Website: bh-photo
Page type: cart
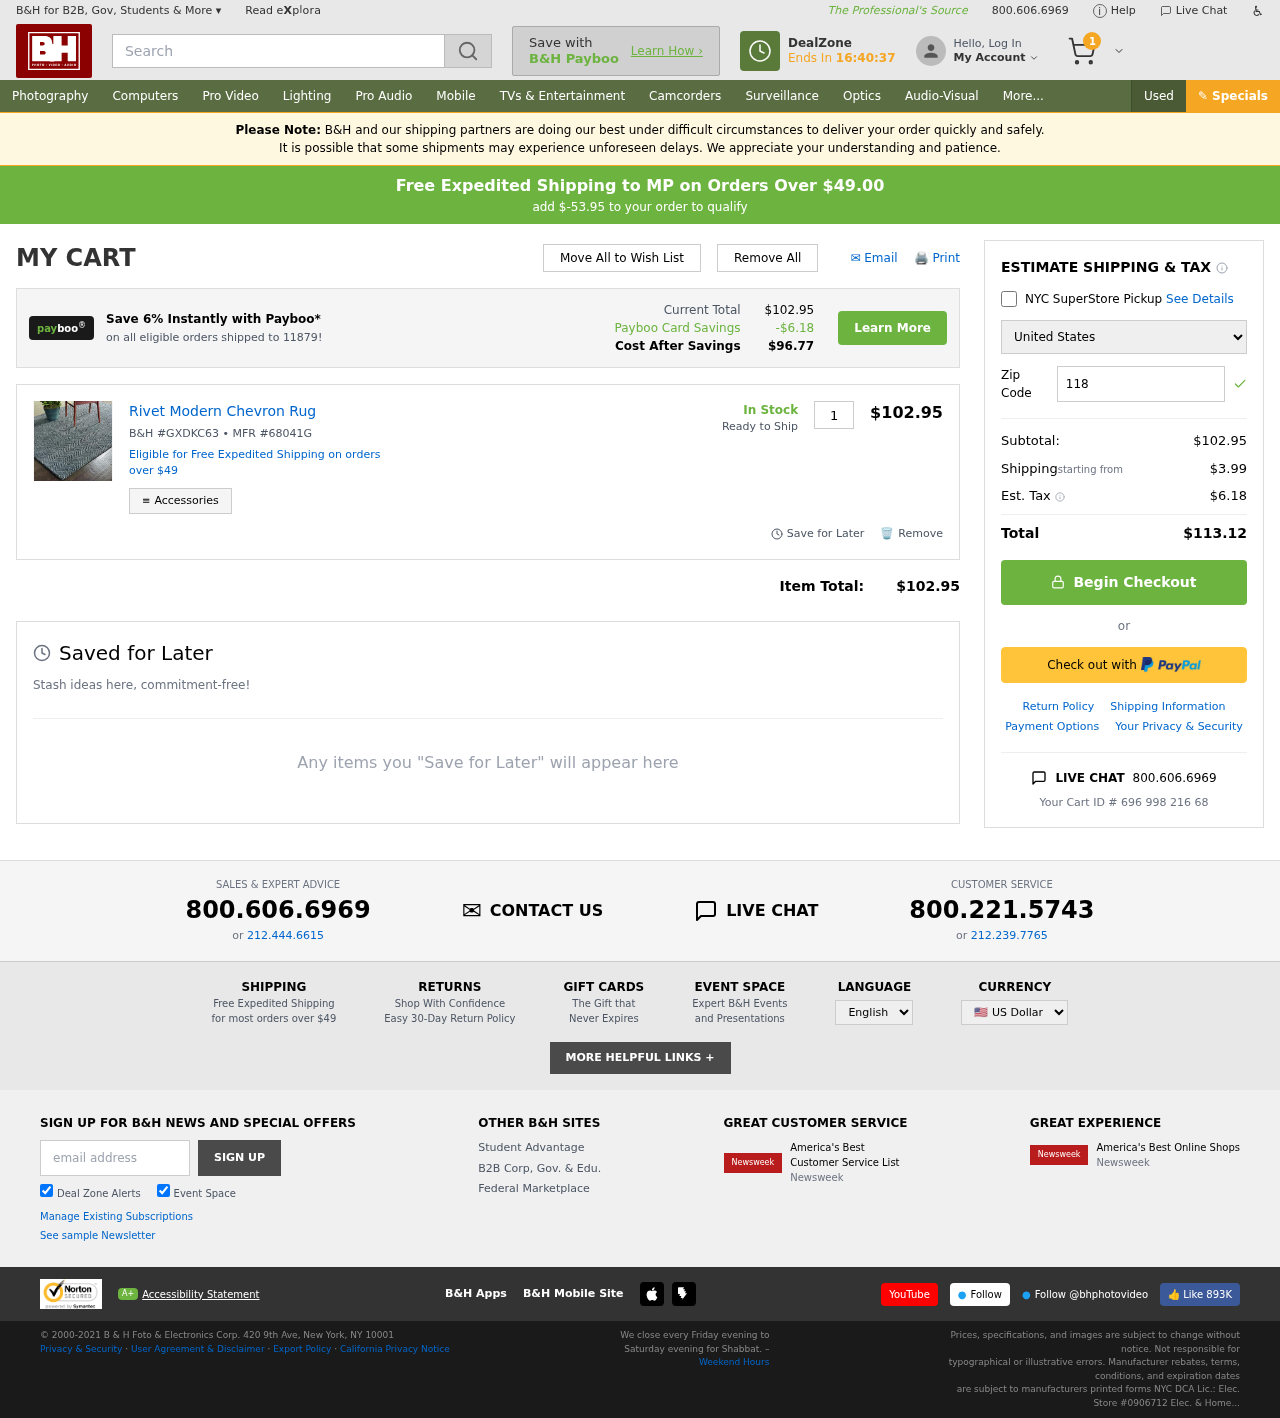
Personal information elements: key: PII_COUNTRY
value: United States
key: PII_POSTCODE
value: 11879
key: PII_STATE
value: MP
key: PII_POSTCODE_FULL
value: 11879
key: PII_POSTCODE_NUMERIC
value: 11879
Product elements: key: PRODUCT1_NAME
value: Rivet Modern Chevron Rug
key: PRODUCT1_PRICE
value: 102.95
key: PRODUCT1_QUANTITY
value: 1
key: PRODUCT1_SKU
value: GXDKC63
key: PRODUCT1_MFR
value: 68041G
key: PRODUCT1_AVAILABILITY
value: In Stock
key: PRODUCT1_SHIP_STATUS
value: Ready to Ship
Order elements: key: ORDER_NUM_ITEMS
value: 1
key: FREE_SHIPPING_THRESHOLD
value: $-53.95
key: ORDER_SUBTOTAL
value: $102.95
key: ORDER_SHIPPING_COST
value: $3.99
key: ORDER_TAX
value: $6.18
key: ORDER_TOTAL
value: $113.12
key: ORDER_ID
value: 696 998 216 68
Search elements: key: HEADER_SEARCH
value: Search
Other elements: key: PAYBOO_SAVINGS
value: -$6.18
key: COST_AFTER_SAVINGS
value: $96.77